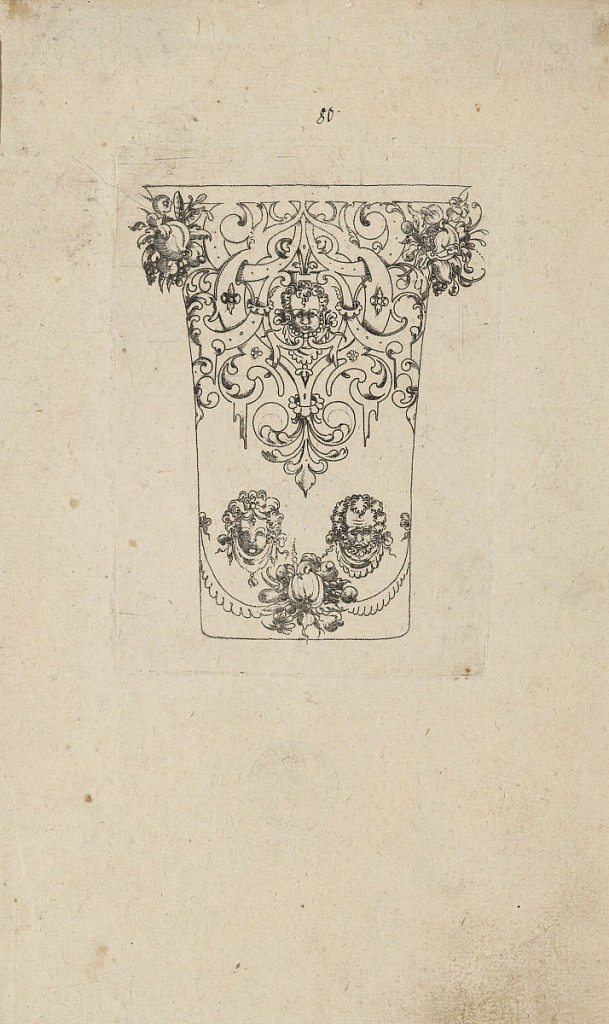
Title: Plate from 12 Stick Zum Verzaighnen Stechen Ver Fertigt (Set of Twelve Designs for Engraved Vessels)
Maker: Bernhard Zan, Germany, active ca. 1580
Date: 1580
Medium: Punch engraving, pen and black ink, graphite on off-white laid paper
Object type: Print
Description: Scrollwork frieze on top and two masks over drapery festoons below.